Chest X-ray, PA view. Patient: 50 years old, sex F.
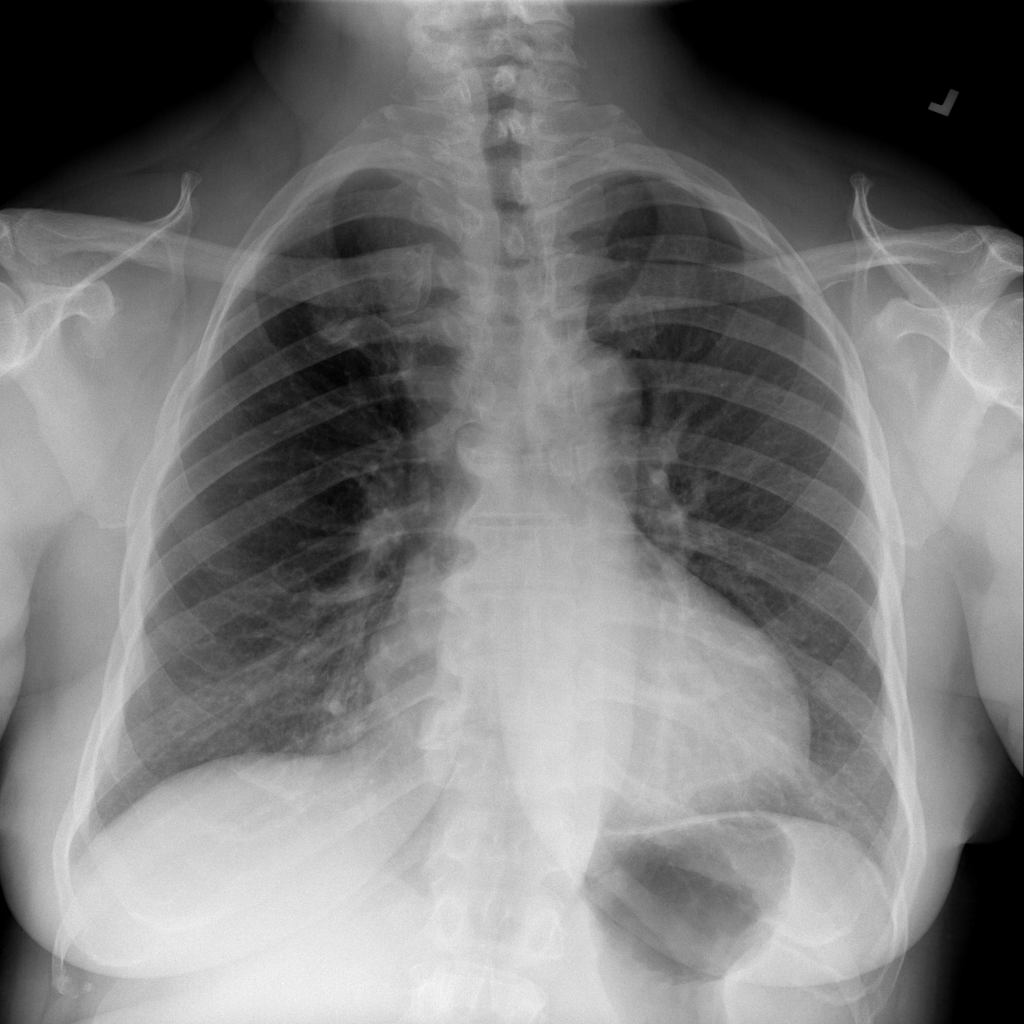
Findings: No Finding